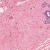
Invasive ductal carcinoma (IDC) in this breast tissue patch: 0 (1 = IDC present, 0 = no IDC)